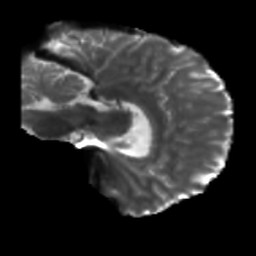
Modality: T2w
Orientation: sagittal
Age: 46
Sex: male
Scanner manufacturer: siemens
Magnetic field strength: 3 T
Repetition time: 5.25 s
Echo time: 0.08 s